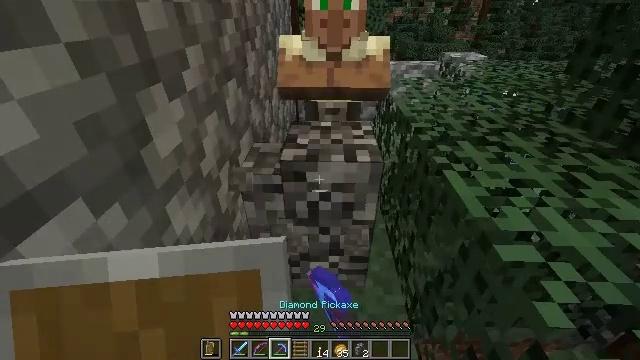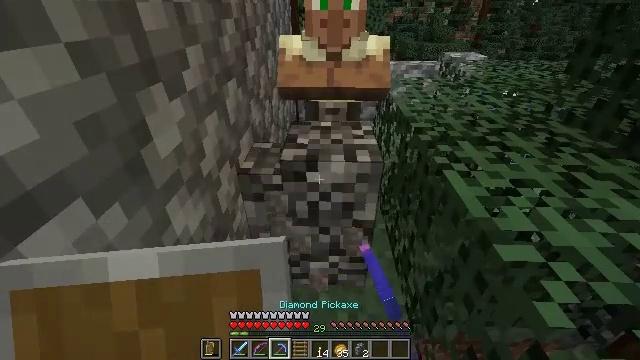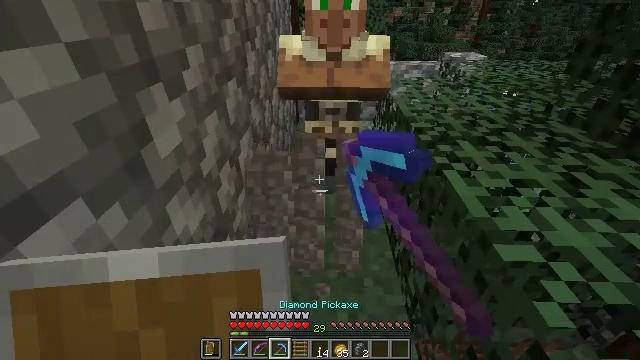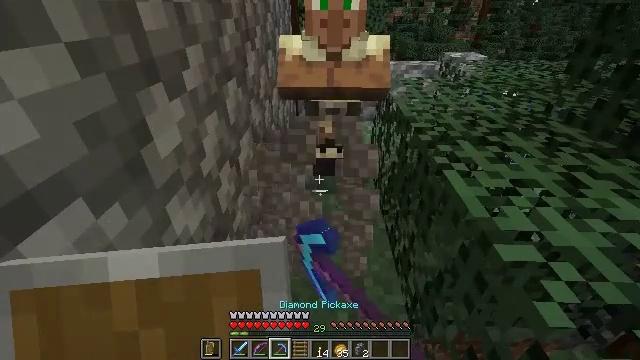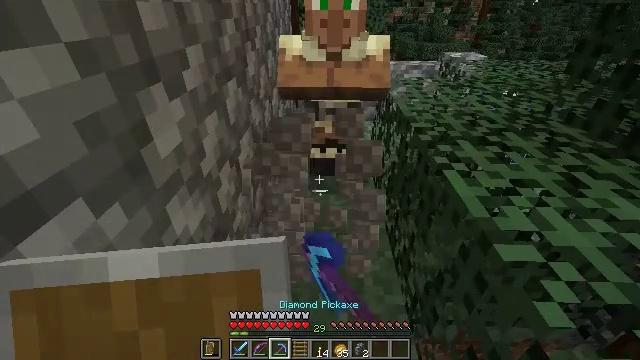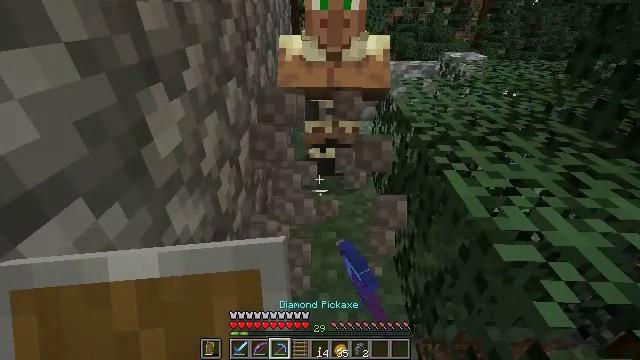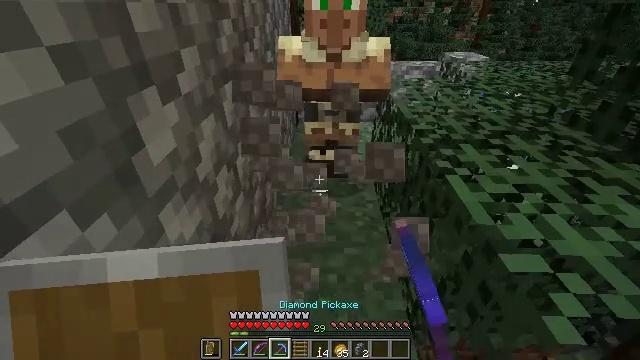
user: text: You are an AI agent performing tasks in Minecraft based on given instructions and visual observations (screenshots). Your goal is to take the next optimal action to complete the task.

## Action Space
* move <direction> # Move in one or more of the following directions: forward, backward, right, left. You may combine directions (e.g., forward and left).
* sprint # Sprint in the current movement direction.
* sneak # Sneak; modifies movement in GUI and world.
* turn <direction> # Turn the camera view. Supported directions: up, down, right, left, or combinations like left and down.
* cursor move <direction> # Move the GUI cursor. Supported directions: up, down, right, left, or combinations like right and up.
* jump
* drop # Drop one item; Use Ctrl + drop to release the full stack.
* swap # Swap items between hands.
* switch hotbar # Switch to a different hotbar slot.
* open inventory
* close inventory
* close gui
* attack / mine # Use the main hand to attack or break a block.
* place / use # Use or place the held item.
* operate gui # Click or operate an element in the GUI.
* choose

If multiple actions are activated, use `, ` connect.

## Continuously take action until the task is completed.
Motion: motion action
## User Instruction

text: Mine the cobblestone wall for materials.
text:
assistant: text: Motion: attack / mine
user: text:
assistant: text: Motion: attack / mine
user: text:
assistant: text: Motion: attack / mine
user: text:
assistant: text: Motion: attack / mine
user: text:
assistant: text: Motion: attack / mine
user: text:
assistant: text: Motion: move forward, attack / mine
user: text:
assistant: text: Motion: no_op